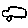
Label: car